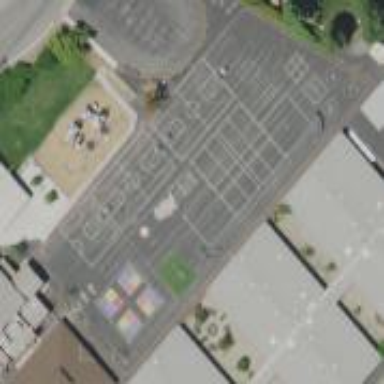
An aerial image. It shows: Schoolyard designated as leisure land.